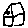
Label: house